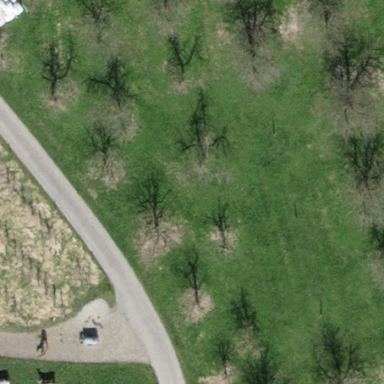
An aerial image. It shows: Orchard.